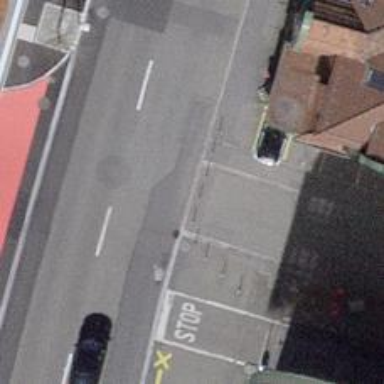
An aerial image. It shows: Bollard.